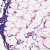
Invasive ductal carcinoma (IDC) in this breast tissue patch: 0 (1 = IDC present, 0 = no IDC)